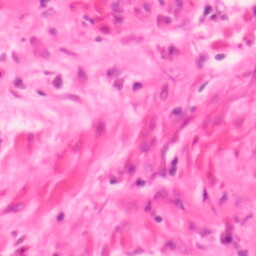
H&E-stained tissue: Colon